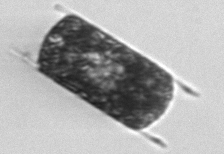
Label: Hemiaulus